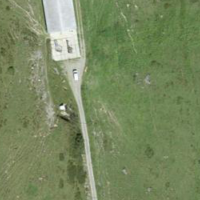
EUNIS habitat code: 23
Species observed at this site:
Erebia tyndarus